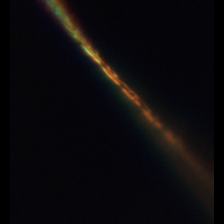
Taxon: Psuedo-nitzschia
Group: Diatoms